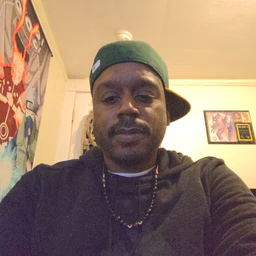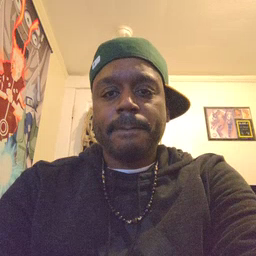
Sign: vacuum